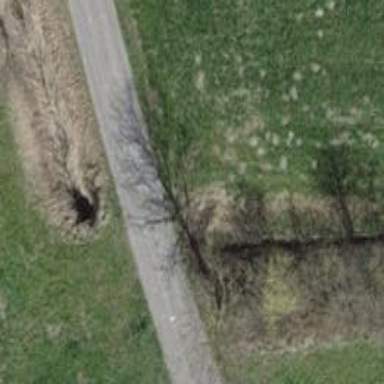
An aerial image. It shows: Culvert tunnel under ditch.